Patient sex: M
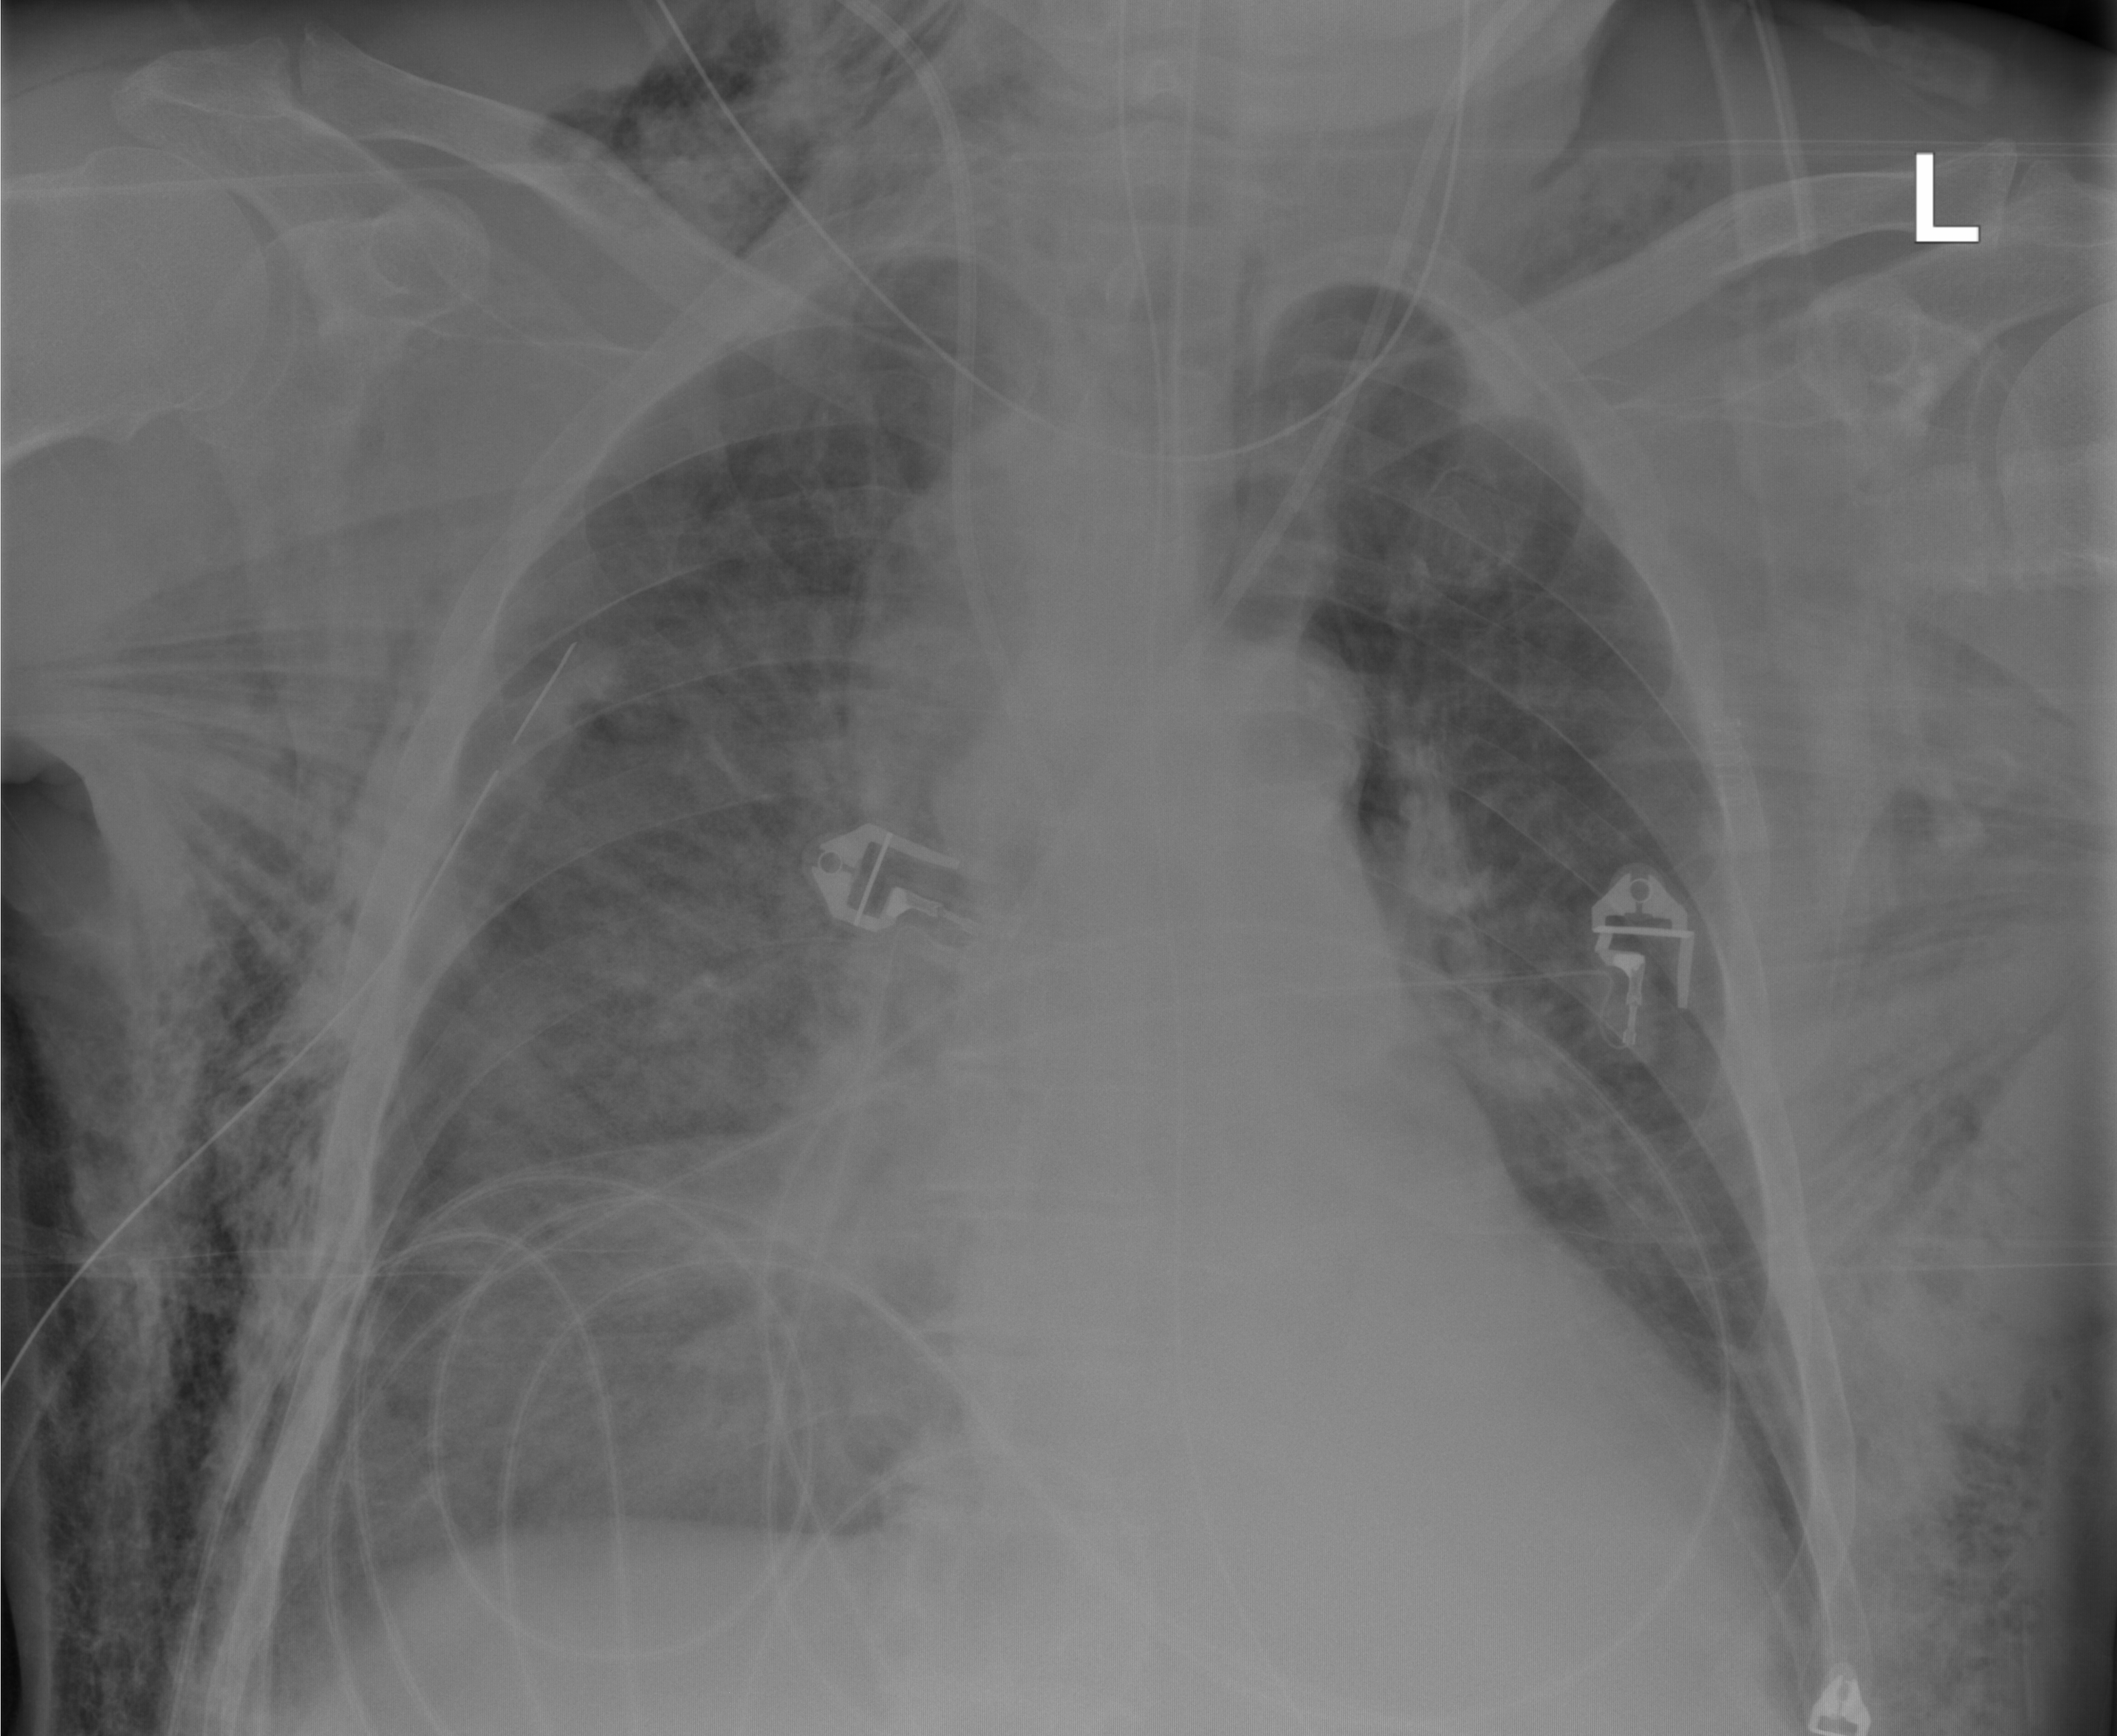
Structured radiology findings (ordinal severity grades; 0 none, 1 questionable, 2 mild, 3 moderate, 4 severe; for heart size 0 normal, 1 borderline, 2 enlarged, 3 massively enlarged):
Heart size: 0
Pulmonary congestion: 3
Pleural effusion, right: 2
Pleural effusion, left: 0
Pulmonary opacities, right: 3
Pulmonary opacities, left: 2
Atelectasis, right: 2
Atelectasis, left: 2